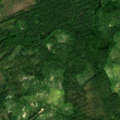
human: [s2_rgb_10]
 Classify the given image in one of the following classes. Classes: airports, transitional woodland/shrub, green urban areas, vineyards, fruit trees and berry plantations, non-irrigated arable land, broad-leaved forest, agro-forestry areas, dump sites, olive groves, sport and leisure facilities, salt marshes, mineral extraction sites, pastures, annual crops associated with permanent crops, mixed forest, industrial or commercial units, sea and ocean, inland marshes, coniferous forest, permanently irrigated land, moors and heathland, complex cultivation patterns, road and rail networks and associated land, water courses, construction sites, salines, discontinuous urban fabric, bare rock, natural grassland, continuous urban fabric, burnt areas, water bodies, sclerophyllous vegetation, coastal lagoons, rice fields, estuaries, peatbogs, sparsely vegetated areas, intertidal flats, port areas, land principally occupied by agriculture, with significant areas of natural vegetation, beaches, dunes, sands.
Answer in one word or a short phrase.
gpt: coniferous forest, mixed forest